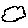
Label: cloud